Chest X-ray:
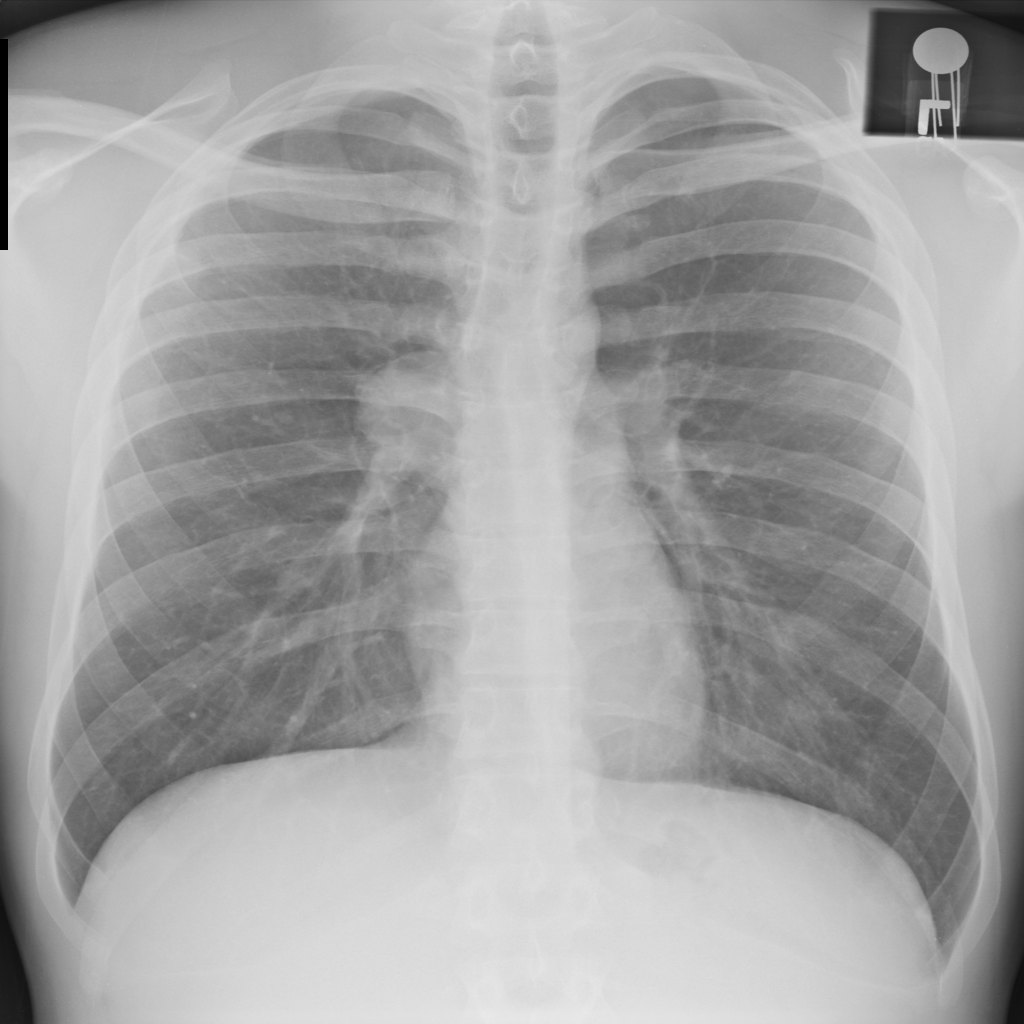
Findings: Mass
No abnormal finding: no